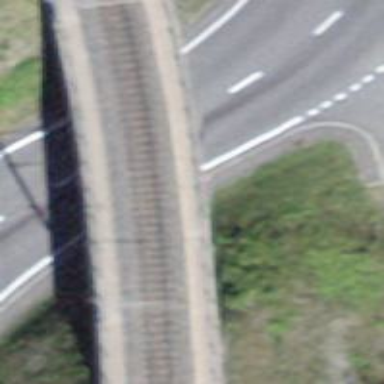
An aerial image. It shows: Narrow-gauge railway bridge with electrified contact line.